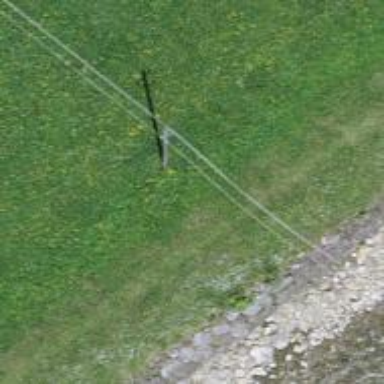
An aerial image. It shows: Power pole.